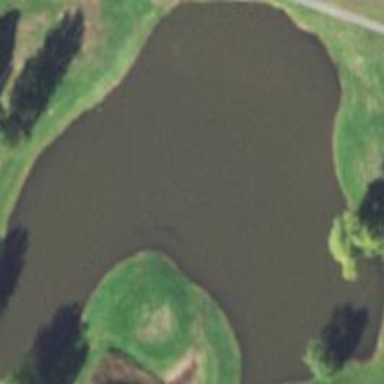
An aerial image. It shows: Pond with natural water.